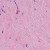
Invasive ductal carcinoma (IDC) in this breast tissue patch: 1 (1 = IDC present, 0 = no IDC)